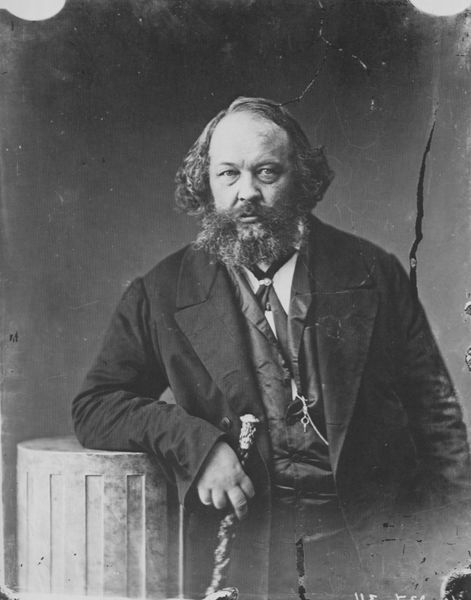
Titel: Michail Bakunin (1814-1876)
Künstler: Gaspard-Félix Tournachon
Schlagwörter: dunkel, hand, mann, schatten, weiß, finger, frisur, grau, haar, hintergrund, licht, mund, nase, pfeiler, schwarz, stirn, stützen, säule, blick, schleife, alt, anzug, bart, hemd, jacke, arm, augen, band, falten, gesicht, kragen, lang, mensch, sockel, stehen, vollbart, bildnis, herr, hände, portrait, porträt, haare, mantel, pose, stehend, brosche, frontal, haarpracht, lippen, locken, scheitel, stock, kanneliert, wangen, lehne, gehstock, stab, kette, lehnen, frack, dick, krawatte, seitenscheitel, halstuch, pupillen, uhr, nadel, podest, aufstützen, fliege, gehrock, jackett, revers, tränensäcke, weste, foto, fotografie, photographie, spange, stütze, courbet, gestützt, steht, schwarzweiss, augenringe, spazierstock, posieren, trommel, nasenloch, photo, knauf, uhrkette, kravatte, schlips, wams, aufgestützt, binder, dreiviertelfigur, riß, aufnahme, auflehnen, tonne, studio, beschädigt, abgestützt, marx, lichtbild, foto schwarzweiß